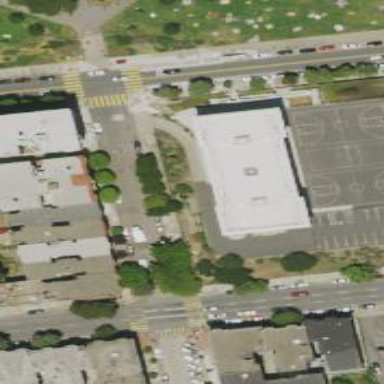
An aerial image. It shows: School.